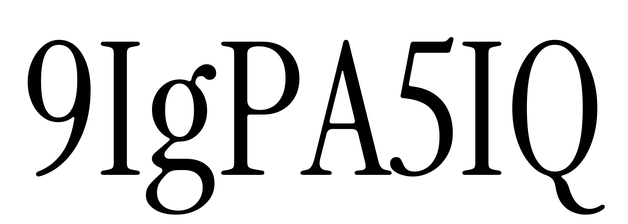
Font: InstrumentSerif-Regular